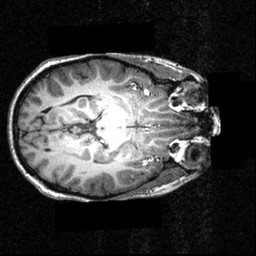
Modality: T1w
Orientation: axial
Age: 21
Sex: female
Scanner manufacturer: siemens
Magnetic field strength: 3.951 T
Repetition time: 1.5 s
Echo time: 0.00335 s